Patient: sex F, age 29
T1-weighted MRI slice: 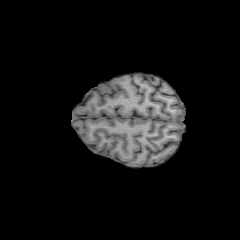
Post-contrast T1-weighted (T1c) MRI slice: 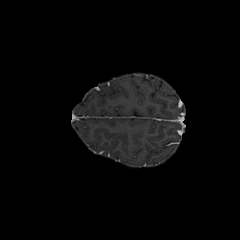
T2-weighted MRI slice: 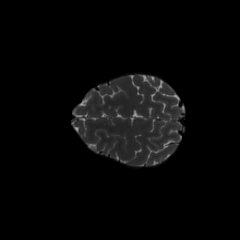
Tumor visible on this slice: no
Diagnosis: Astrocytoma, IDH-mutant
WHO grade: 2